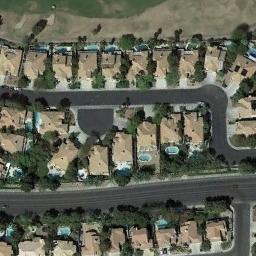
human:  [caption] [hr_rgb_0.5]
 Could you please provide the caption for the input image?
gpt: The dense residential is next to the road and some trees .

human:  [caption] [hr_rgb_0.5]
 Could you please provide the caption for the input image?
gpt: The houses line up neatly .

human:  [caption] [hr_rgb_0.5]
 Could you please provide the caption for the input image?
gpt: There are many roads and neatly arranged houses and trees and large lawns in densely populated areas .

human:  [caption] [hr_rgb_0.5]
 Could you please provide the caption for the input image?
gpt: A dense residential area with lots of medium residences arranged neatly is next to the lawn .

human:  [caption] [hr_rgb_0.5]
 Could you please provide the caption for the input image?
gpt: There are many yellow buildings arranged neatly on a dense residential area .